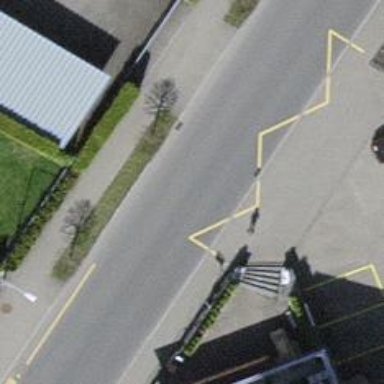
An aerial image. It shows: Bus stop with stop position for public transport.